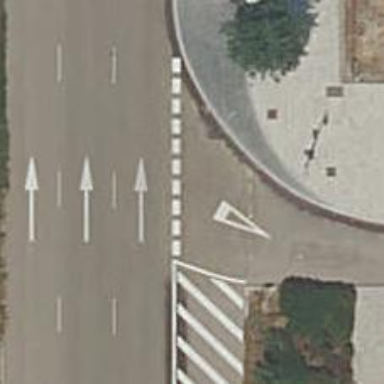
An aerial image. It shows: Road with "give way" sign.